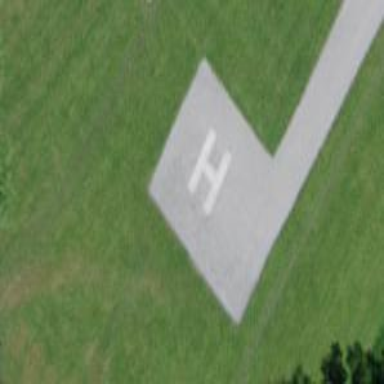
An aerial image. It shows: Image showing helipad at airport.